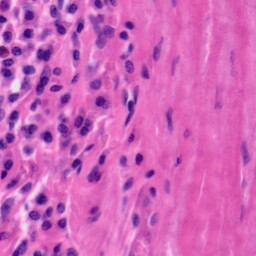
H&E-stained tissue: Tonsil